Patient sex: M
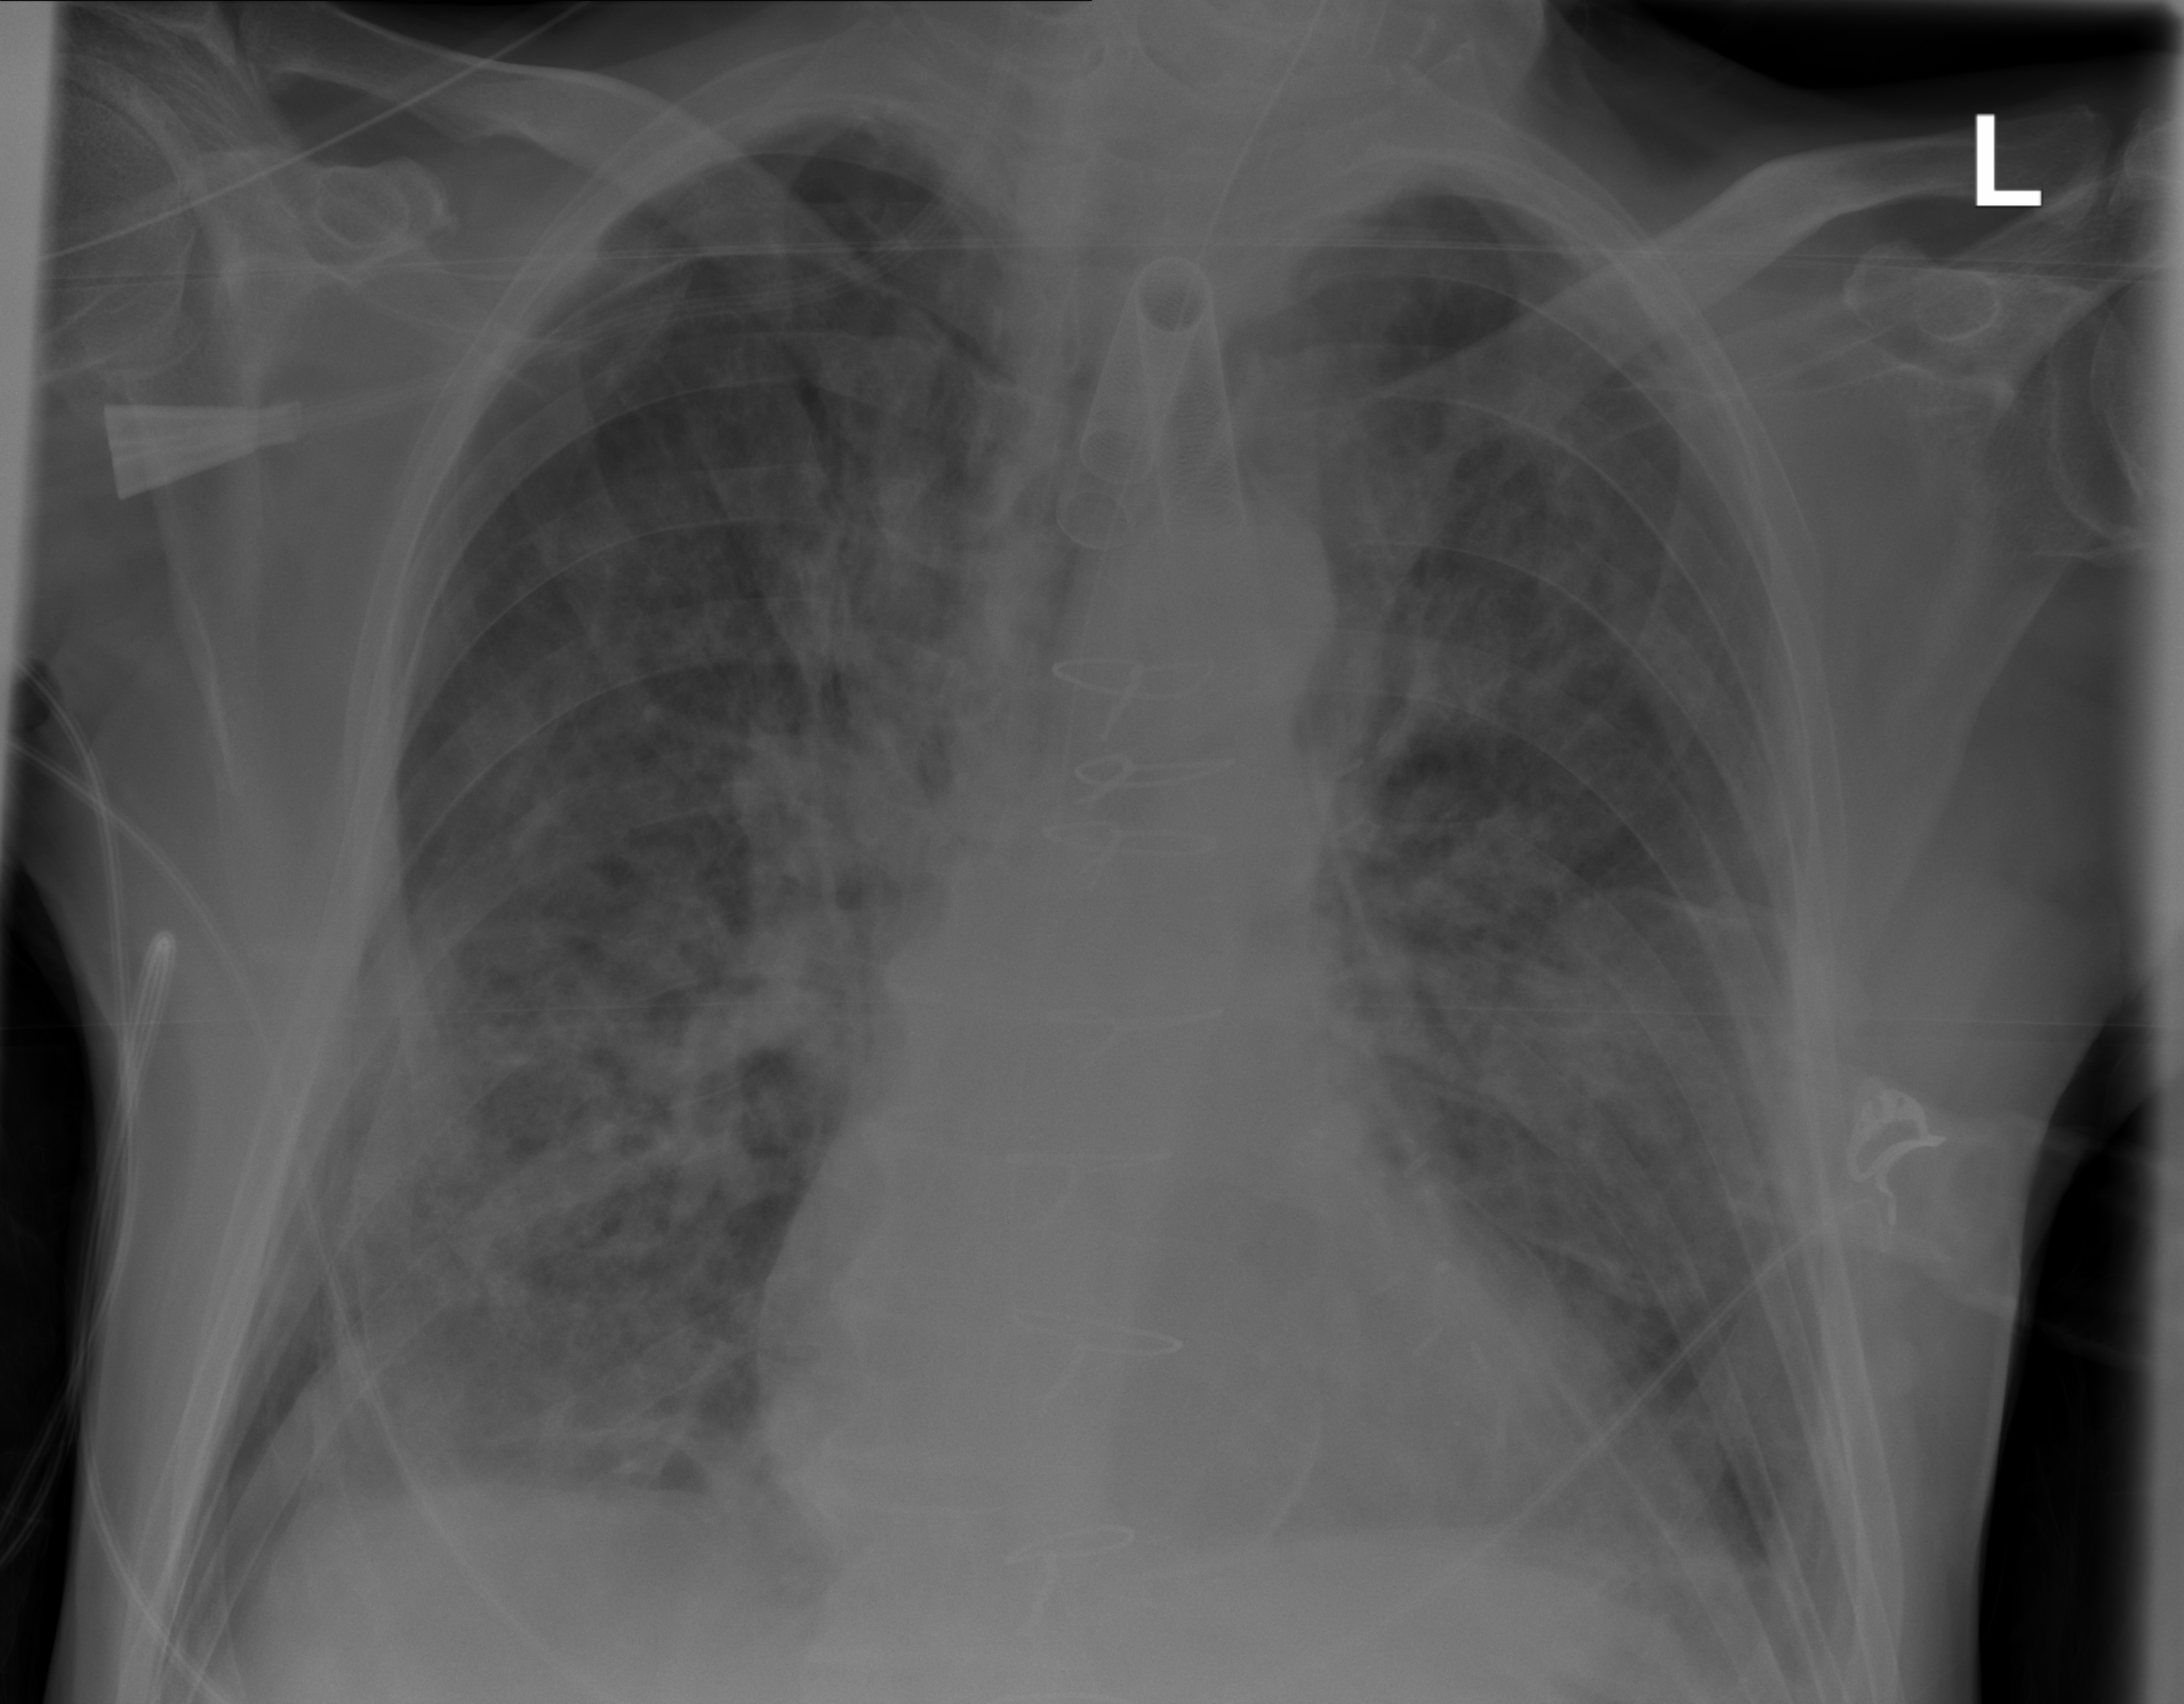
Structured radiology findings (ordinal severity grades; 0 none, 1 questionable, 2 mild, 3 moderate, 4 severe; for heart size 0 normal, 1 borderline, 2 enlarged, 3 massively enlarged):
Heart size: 0
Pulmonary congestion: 2
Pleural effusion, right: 1
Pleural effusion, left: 1
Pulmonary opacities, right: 3
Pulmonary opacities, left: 2
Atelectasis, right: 3
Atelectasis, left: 2